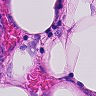
Metastatic tissue present: yes